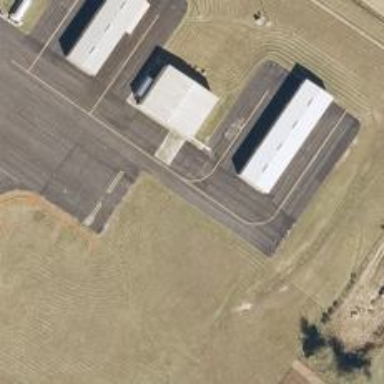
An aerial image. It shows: View of taxiway at the airport.